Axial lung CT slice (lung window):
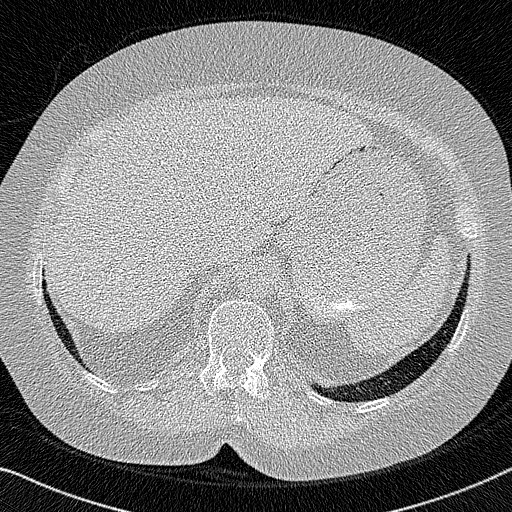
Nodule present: no